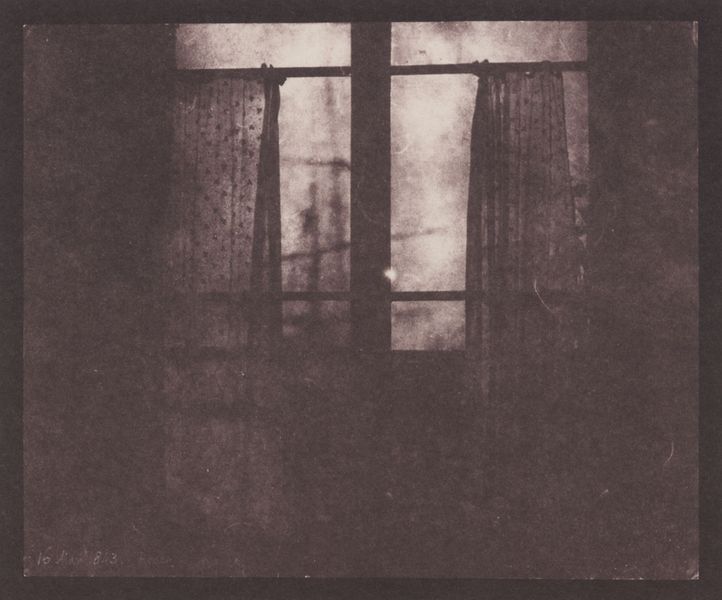
Titel: Rouen
Künstler: William Henry Fox Talbot
Standort: London
Institution: Science Museum
Schlagwörter: dunkel, schatten, weiß, abend, fenster, glas, grau, licht, nacht, schwarz, zimmer, ausblick, blick, muster, rahmen, vorhang, sonne, interieur, boot, turm, schiff, düster, tüll, mast, segelschiff, blümchen, sepia, masten, gardine, gardinen, vorhänge, transparent, transparenz, takelage, unscharf, foto, fotografie, photographie, punkte, belichtung, stangen, fensterkreuz, kreuz, scheiben, scheibe, schwarz-weiss, photo, verschwommen, fensterscheibe, durchsichtig, reflektion, atmosphäre, stange, reflex, photografie, segelmast, daguerrotypie, milchig, lichtpunkt, gardinenstange, stores, schooner, 1843